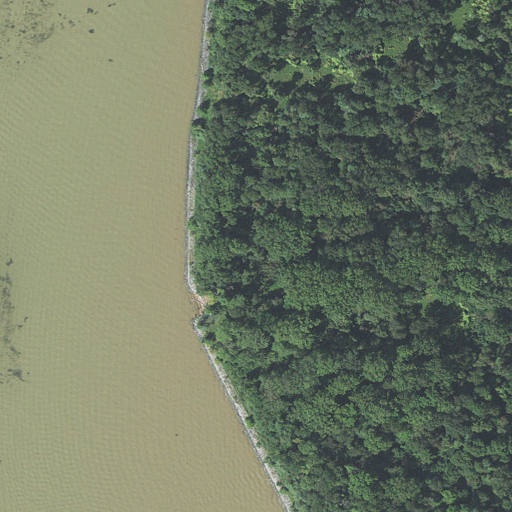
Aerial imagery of cape in Maryland named Turkey Point containing open water, deciduous forest, mixed forest, herbaceous wetlands, and grassland